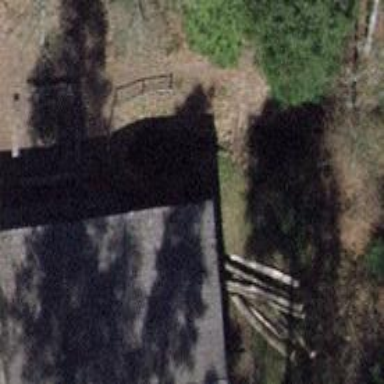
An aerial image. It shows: Hut.